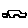
Label: car